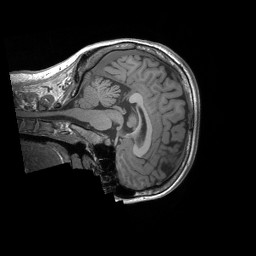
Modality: T1w
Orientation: sagittal
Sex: female
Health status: ill
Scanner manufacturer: siemens
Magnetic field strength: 3 T
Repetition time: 1.66 s
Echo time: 0.00254 s